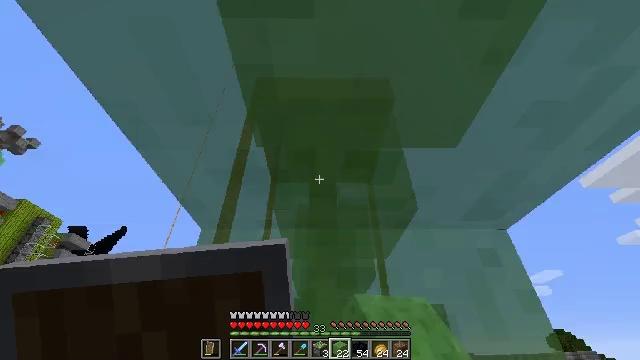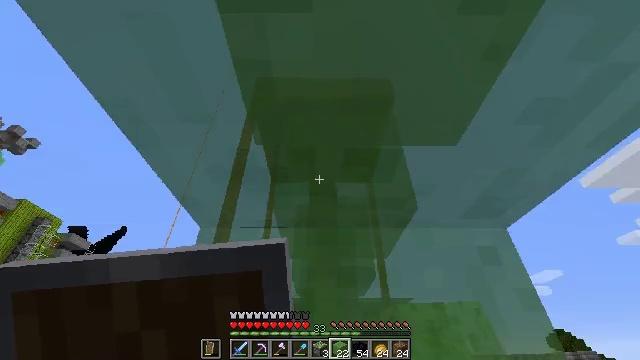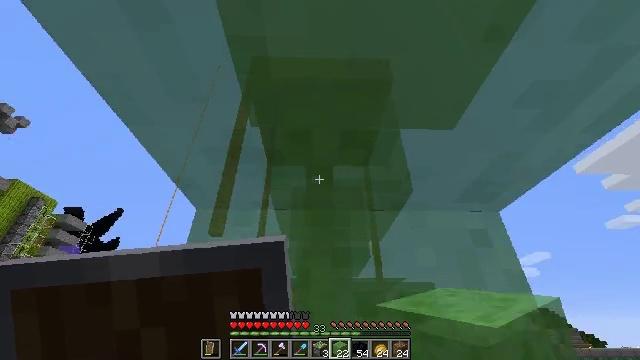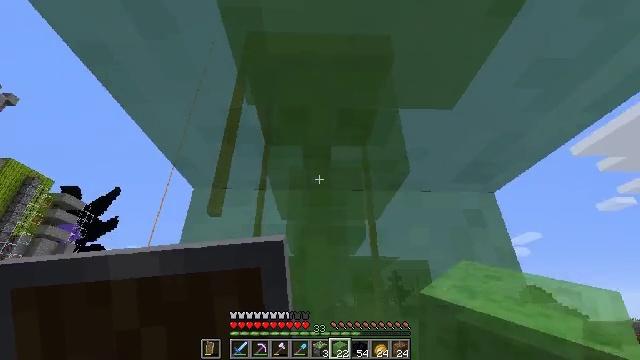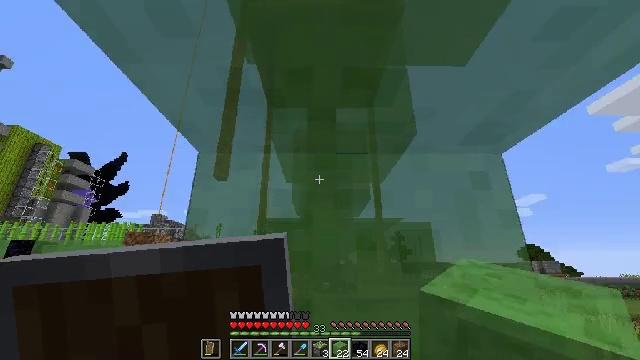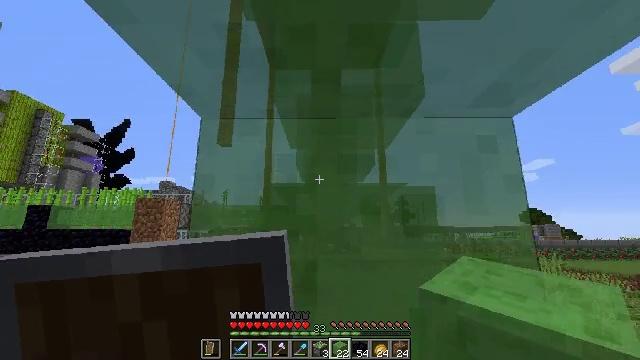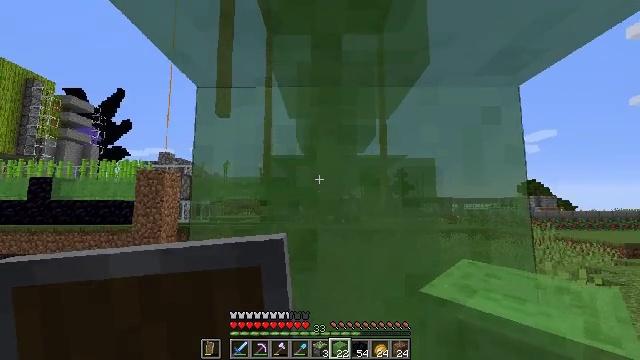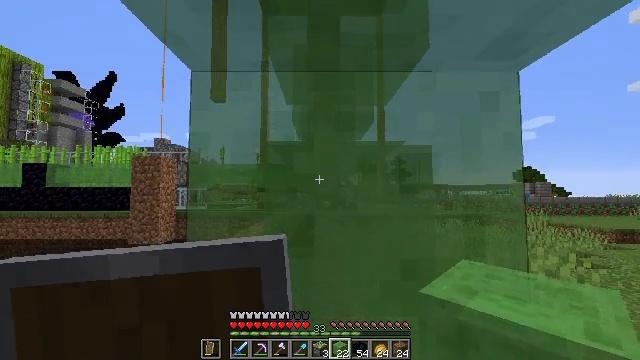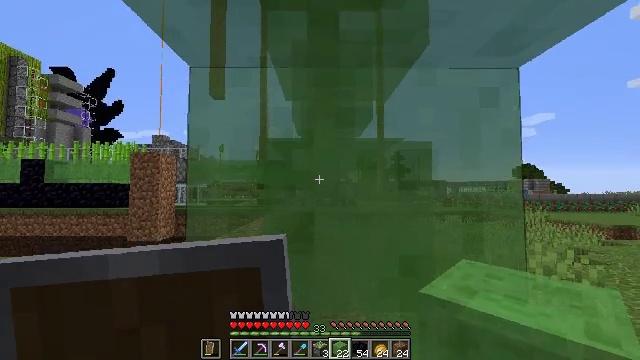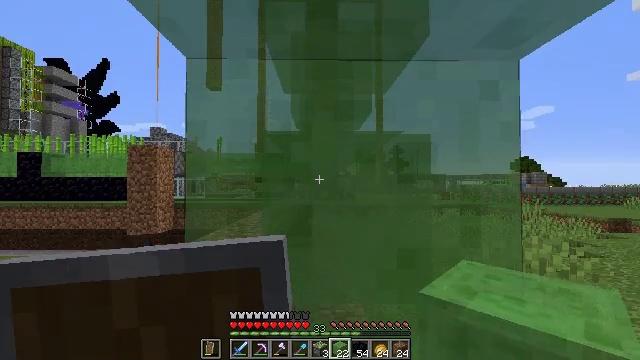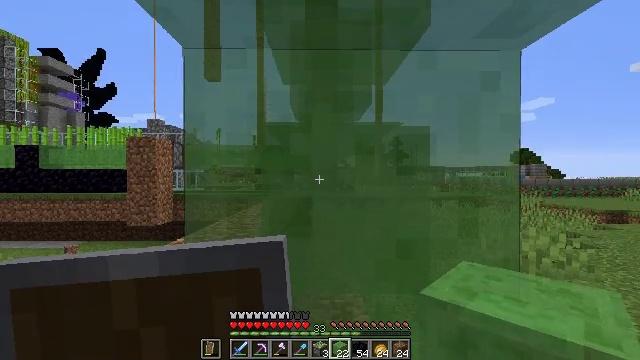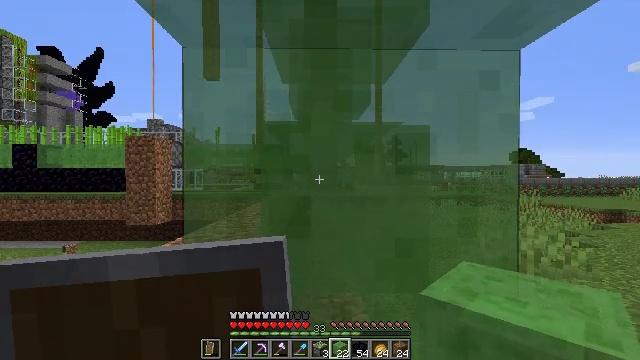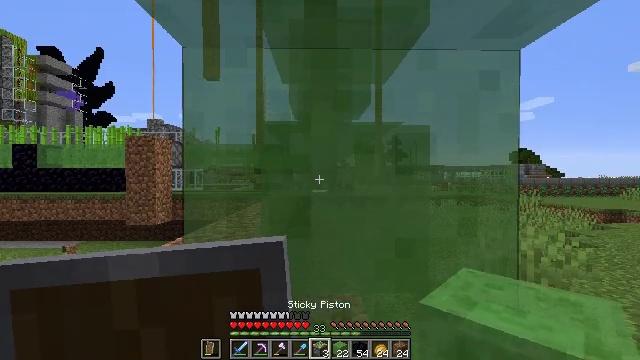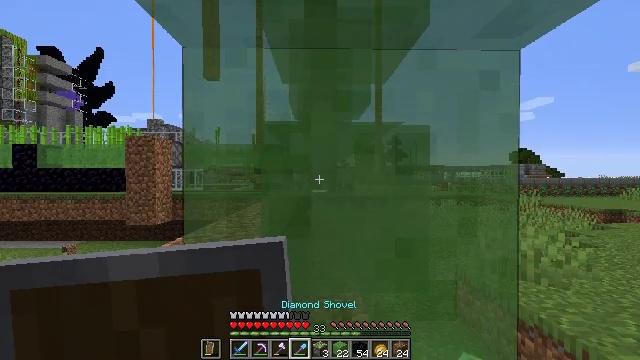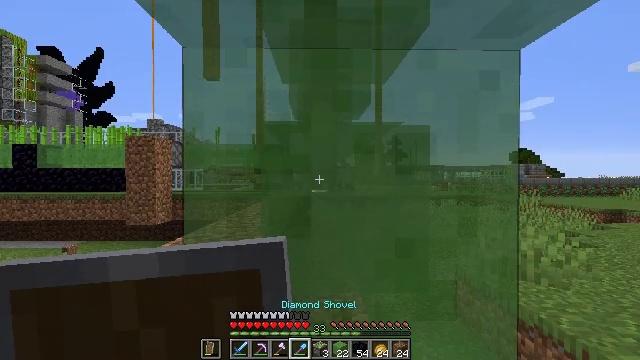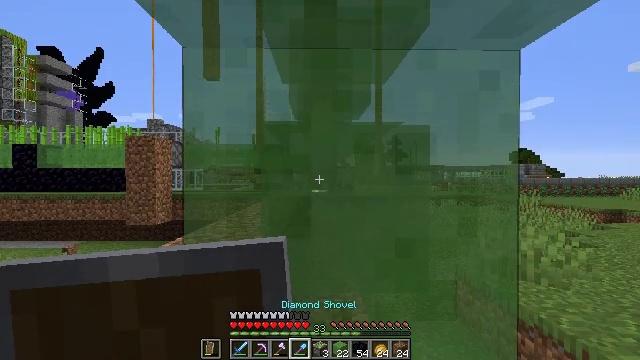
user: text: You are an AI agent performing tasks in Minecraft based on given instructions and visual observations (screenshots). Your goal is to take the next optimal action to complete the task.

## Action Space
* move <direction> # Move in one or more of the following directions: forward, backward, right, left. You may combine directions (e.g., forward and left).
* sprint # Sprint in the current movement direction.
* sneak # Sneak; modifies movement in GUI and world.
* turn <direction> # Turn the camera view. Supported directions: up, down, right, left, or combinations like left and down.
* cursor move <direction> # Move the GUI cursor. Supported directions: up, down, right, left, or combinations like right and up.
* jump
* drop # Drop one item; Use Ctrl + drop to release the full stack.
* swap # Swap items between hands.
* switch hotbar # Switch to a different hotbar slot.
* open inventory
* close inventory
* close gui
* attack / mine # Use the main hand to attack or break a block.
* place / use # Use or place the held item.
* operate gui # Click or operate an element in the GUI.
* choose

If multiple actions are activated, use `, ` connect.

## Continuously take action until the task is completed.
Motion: motion action
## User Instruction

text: Gather slime blocks for crafting purposes.
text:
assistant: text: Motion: no_op
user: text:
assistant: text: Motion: turn down
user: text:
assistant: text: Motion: turn down
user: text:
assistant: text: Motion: turn left and down
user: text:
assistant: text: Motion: turn left and down
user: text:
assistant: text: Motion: turn down
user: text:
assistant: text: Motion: turn down
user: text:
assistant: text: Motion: no_op
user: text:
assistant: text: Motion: turn down
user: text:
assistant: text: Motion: turn down
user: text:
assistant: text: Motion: no_op
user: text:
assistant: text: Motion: no_op
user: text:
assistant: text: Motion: no_op
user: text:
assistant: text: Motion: no_op
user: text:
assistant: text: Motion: no_op
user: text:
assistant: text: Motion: no_op
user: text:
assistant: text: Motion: no_op
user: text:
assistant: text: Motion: no_op
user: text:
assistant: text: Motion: attack / mine
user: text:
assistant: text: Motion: attack / mine
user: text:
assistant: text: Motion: no_op
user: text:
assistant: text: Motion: no_op
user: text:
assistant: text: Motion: turn down
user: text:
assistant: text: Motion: no_op